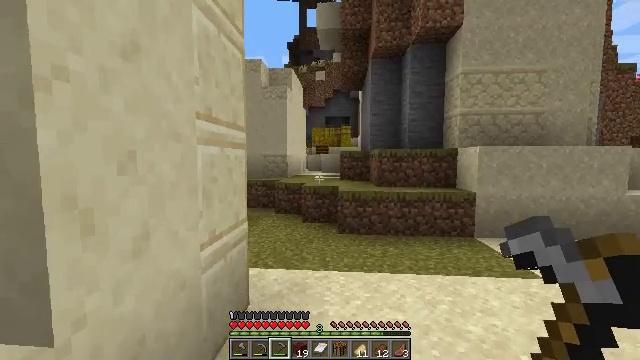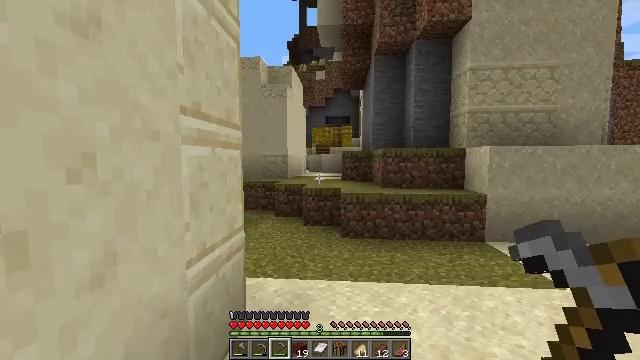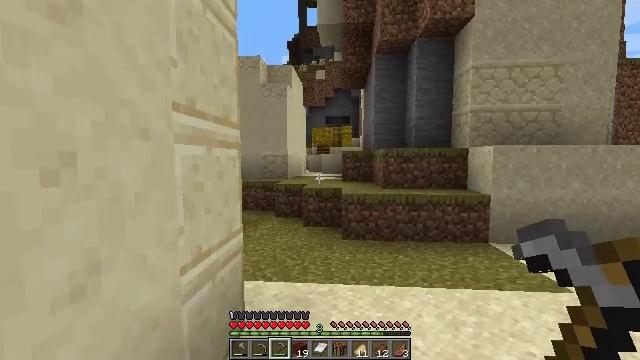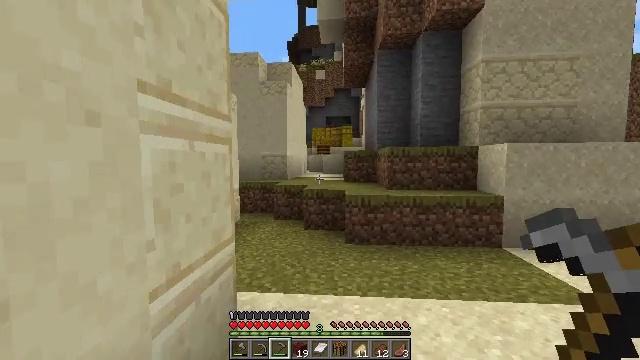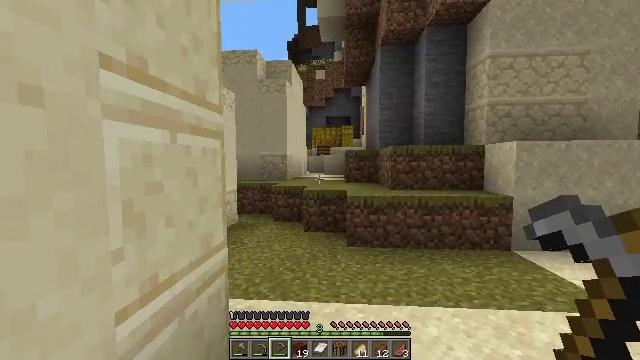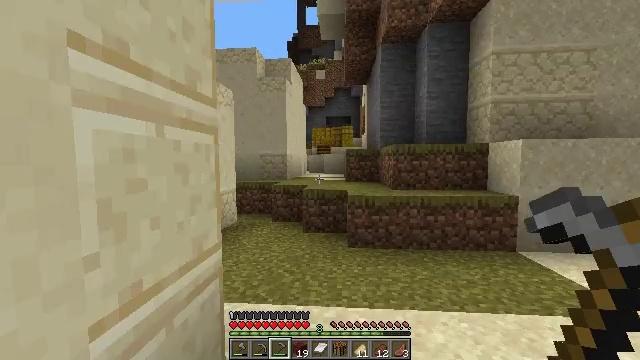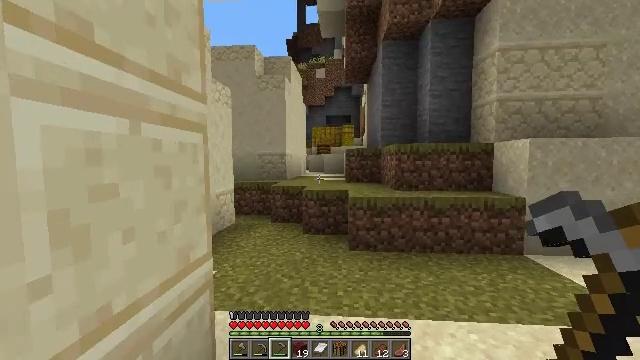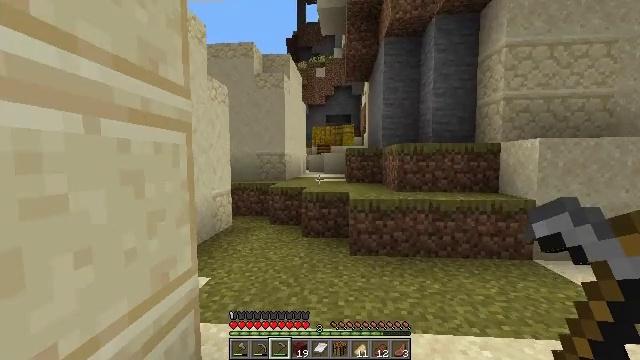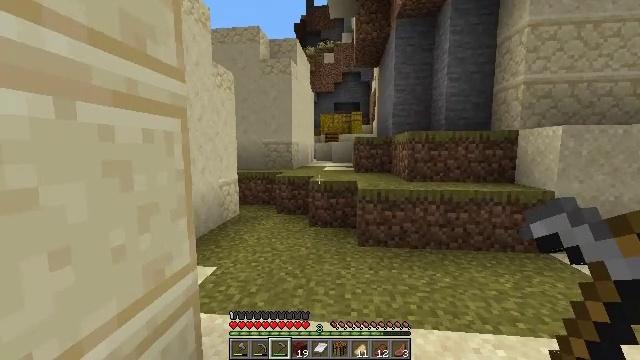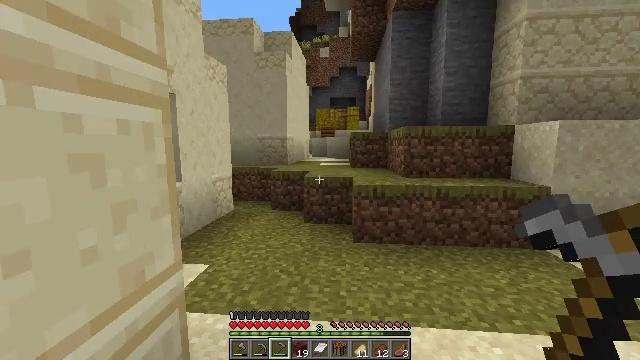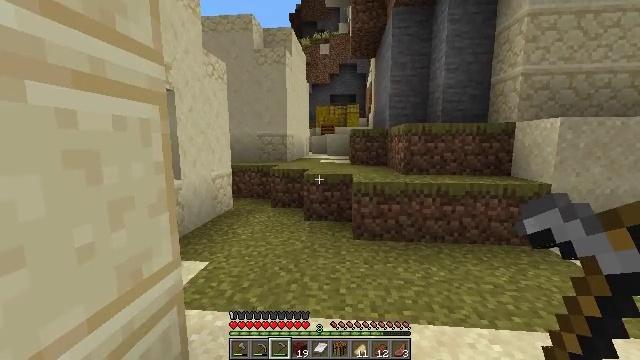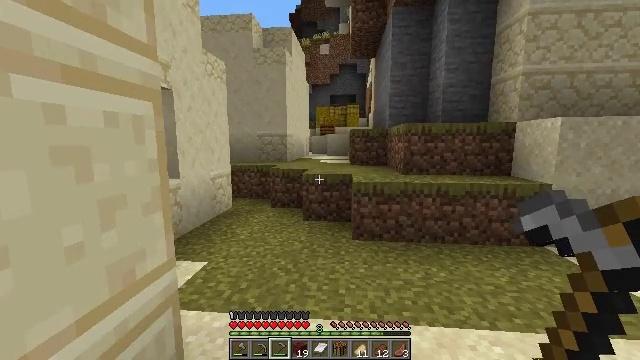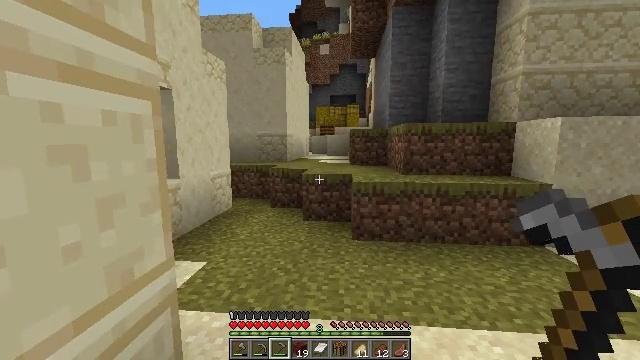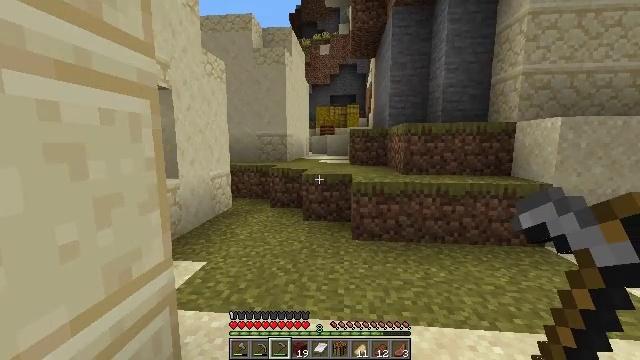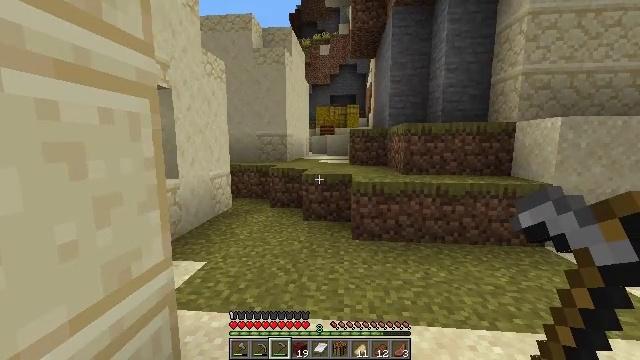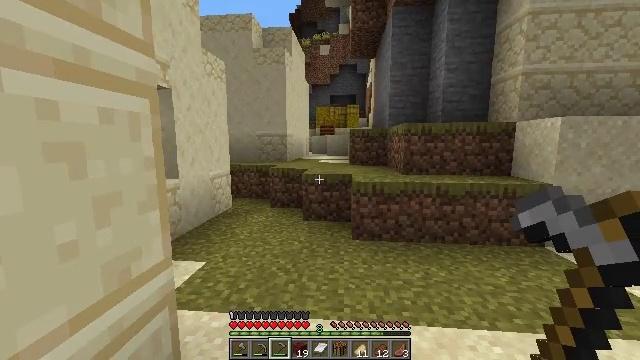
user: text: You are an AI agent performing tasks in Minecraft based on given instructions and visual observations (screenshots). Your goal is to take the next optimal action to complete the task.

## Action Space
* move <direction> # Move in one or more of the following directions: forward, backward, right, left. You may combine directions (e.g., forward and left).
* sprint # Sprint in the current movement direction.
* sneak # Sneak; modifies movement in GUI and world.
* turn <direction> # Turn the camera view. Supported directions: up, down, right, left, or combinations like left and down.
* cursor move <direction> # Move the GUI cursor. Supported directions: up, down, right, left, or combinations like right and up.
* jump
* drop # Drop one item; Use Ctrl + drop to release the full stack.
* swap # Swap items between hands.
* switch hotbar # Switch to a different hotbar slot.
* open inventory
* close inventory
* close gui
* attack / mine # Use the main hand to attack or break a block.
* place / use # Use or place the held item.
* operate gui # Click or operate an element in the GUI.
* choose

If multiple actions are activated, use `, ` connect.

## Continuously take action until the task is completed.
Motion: motion action
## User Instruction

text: Break the cyan bed to collect it.
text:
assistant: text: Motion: move forward
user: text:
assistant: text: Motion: move forward
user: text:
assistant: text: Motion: move forward
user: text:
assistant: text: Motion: move forward
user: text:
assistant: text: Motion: move forward
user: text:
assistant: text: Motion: move forward
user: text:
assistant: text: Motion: no_op
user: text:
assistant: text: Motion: turn left and down
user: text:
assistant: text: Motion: turn down
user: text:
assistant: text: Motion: no_op
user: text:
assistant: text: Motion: no_op
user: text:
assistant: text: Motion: no_op
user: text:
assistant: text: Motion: no_op
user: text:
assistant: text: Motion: no_op
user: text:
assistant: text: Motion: no_op
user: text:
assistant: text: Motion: no_op
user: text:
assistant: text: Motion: no_op
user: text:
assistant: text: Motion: move forward
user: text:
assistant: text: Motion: move forward
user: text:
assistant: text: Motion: move forward
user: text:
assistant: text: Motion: move forward
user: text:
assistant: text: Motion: move forward
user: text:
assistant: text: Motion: move forward
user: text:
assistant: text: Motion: move forward
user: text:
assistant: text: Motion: move forward
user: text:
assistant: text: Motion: move forward
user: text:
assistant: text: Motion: move forward
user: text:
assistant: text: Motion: move forward
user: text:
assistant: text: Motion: move forward
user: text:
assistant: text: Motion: move forward, turn left